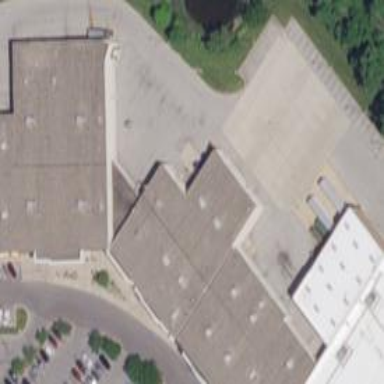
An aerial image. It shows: Retail building with flat roof.